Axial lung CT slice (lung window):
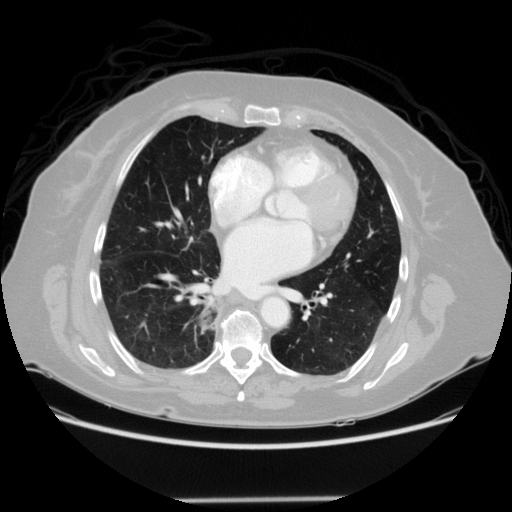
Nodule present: no